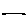
Label: line